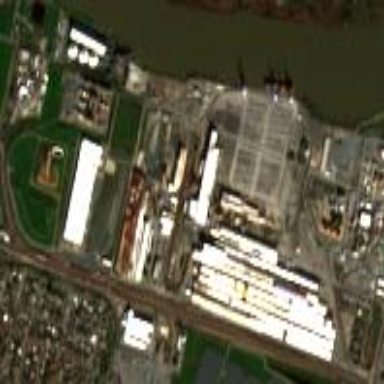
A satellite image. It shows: Industrial area.